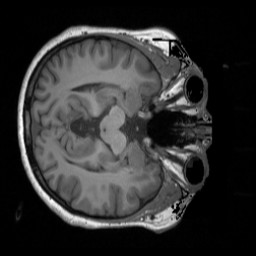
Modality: T1w
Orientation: axial